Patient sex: M
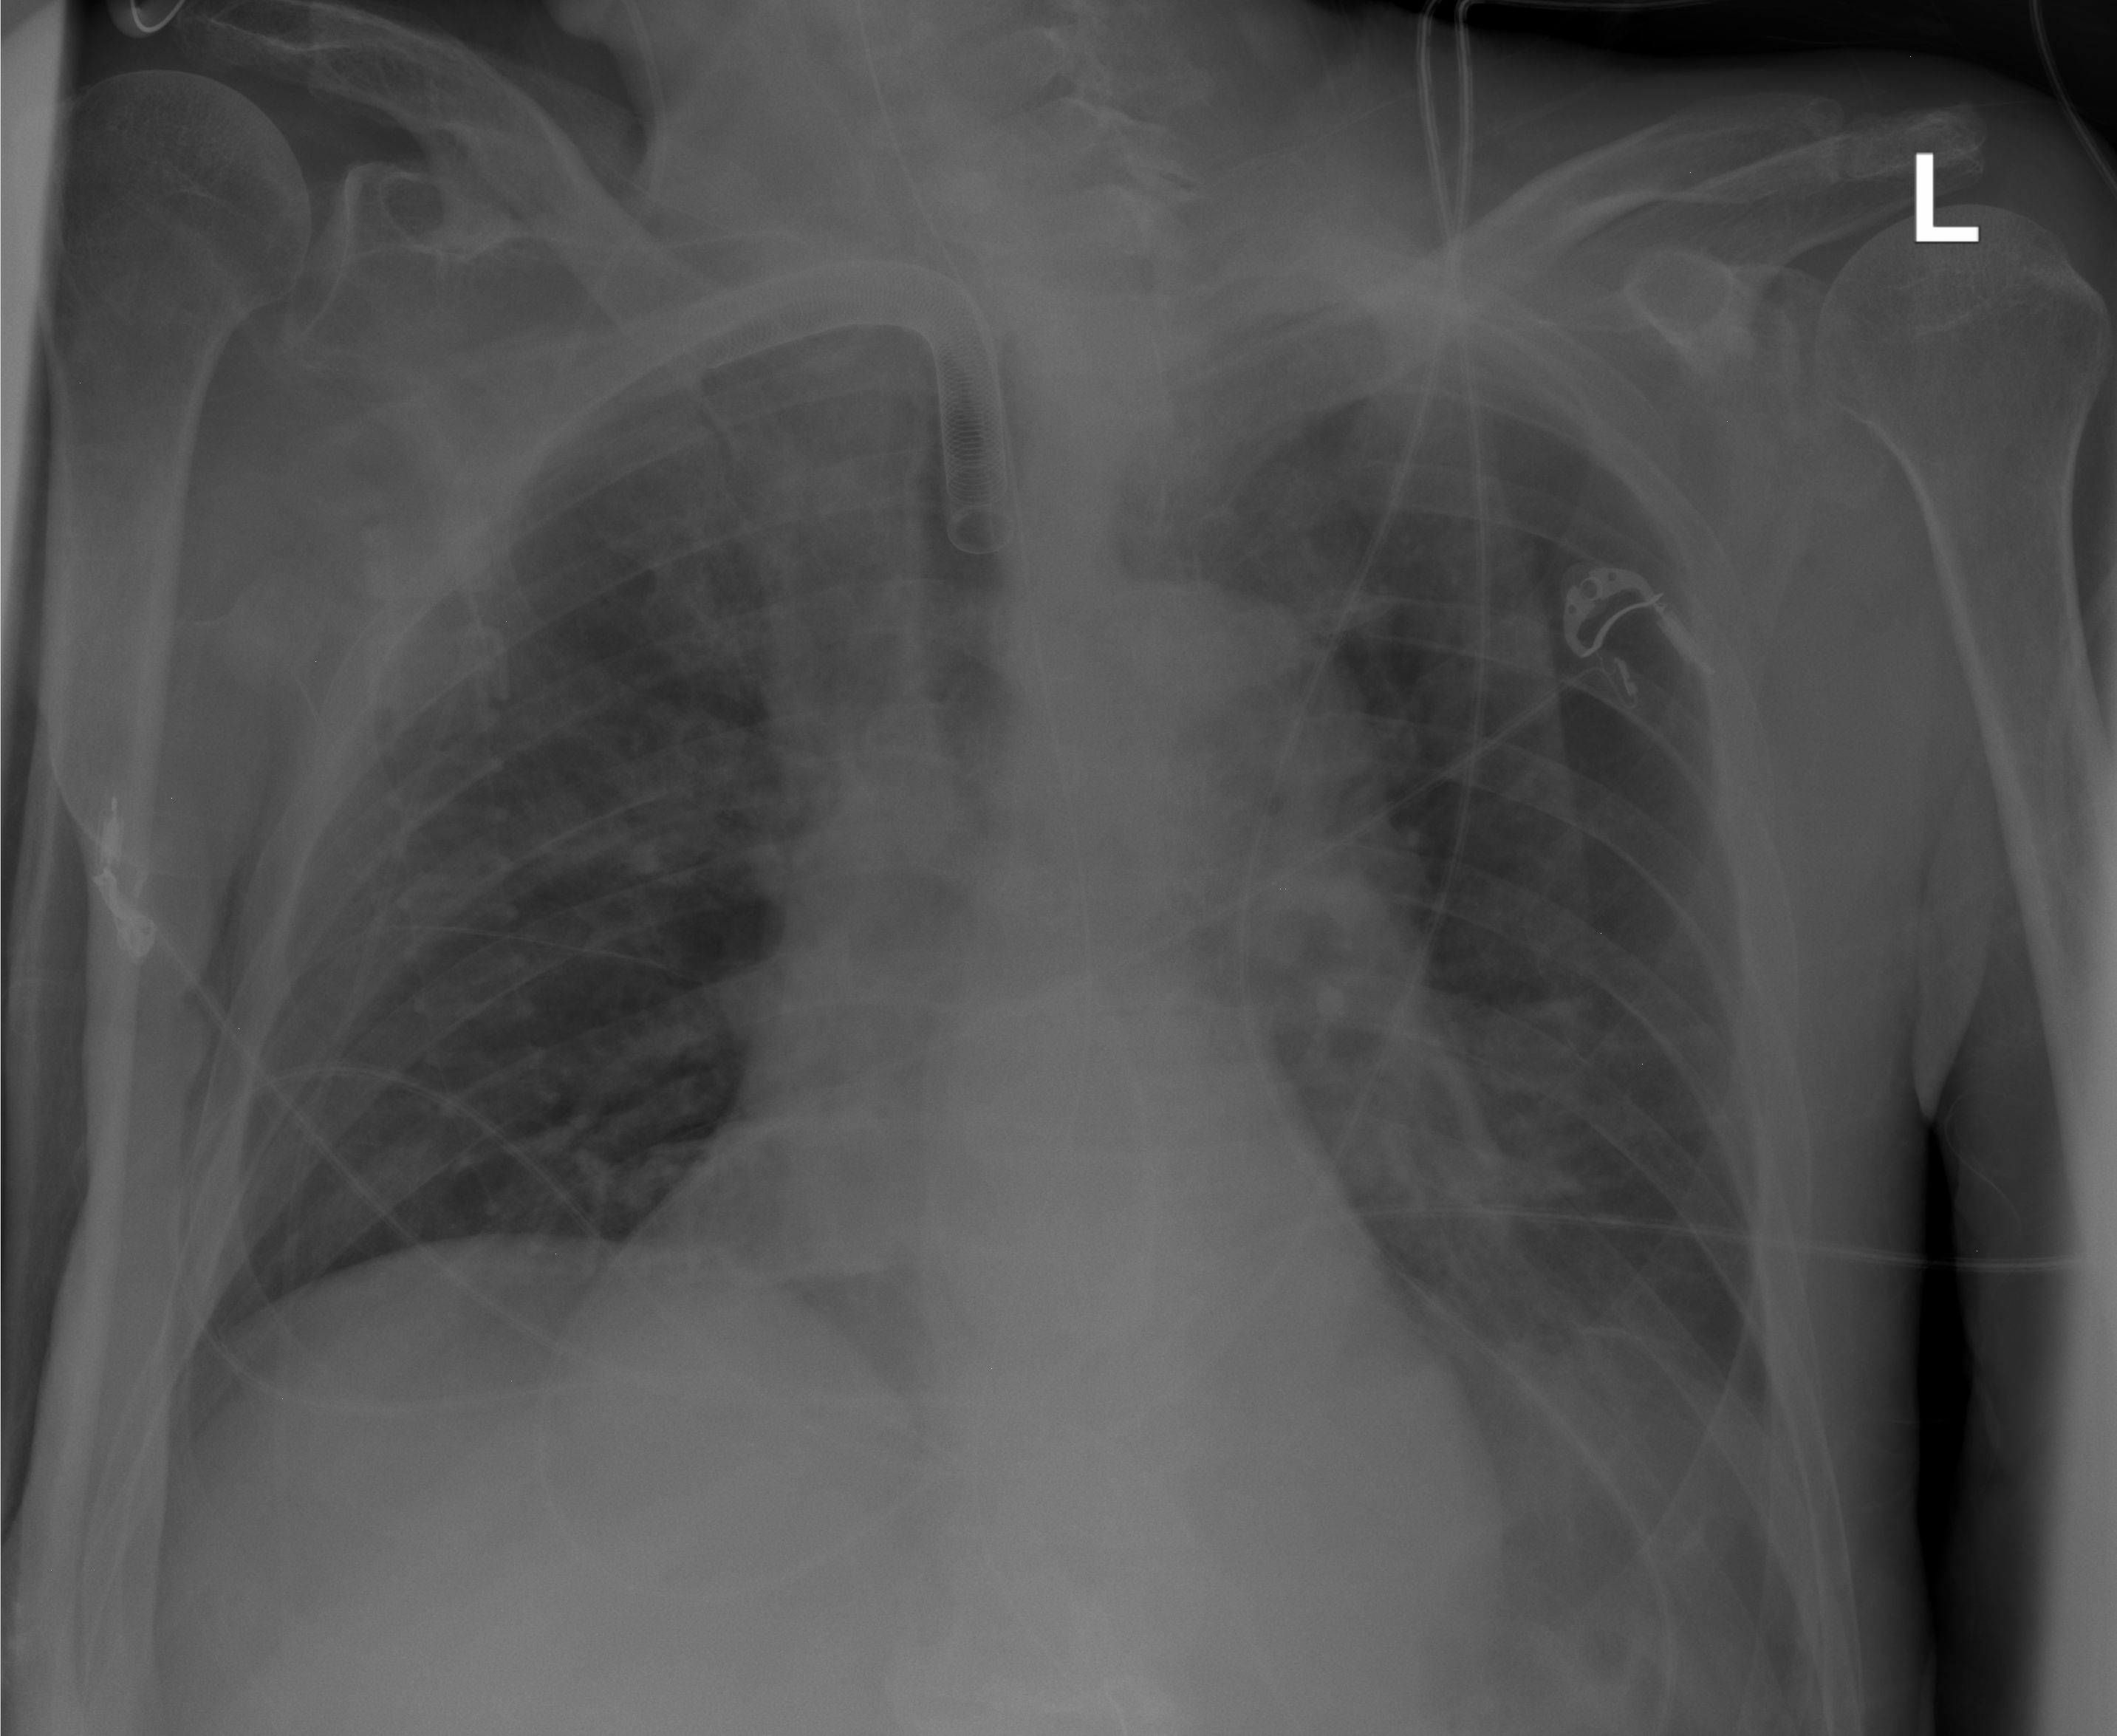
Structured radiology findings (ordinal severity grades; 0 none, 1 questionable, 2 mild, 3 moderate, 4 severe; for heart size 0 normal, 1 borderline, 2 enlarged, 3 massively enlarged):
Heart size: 0
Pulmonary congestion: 0
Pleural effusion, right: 0
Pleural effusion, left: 2
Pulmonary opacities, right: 0
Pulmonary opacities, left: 0
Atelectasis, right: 0
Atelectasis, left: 2